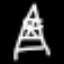
Label: The Eiffel Tower